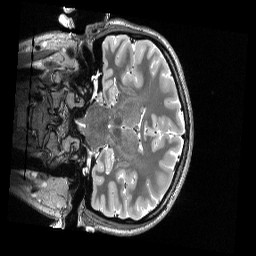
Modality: T2w
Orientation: coronal
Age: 22
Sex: female
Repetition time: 3.2 s
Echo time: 0.563 s